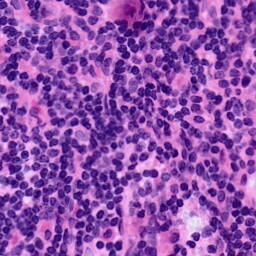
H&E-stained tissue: LymphNode